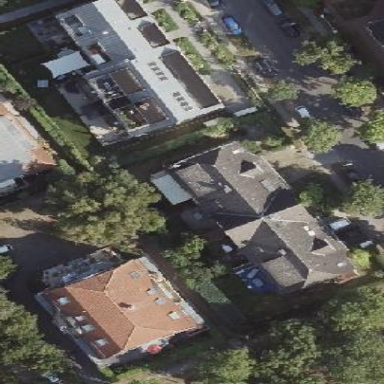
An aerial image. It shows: Building featuring apartments with half-hipped roof.